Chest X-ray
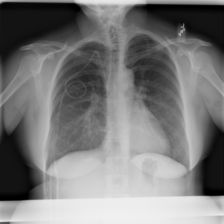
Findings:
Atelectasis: negative
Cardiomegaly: negative
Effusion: negative
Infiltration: negative
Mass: negative
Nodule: negative
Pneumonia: negative
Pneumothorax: negative
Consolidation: negative
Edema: negative
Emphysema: negative
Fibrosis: negative
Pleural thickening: negative
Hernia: negative